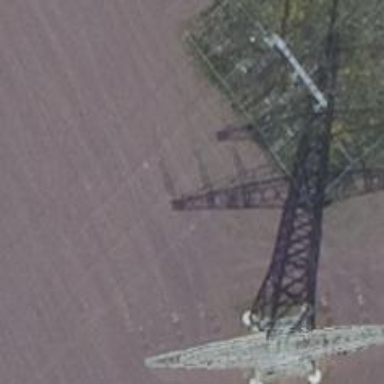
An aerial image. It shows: Power line with three cables.